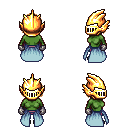
a pixel art fantasy rpg character, female body template, orc, green skin, overskirt, magenta pants, brown bangs hairstyle, gold helm, metal gloves, black shoes, four views (front, back, left, right), 2x2 character sprite sheet, small pixel art, hard edges, no anti-aliasing